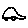
Label: car